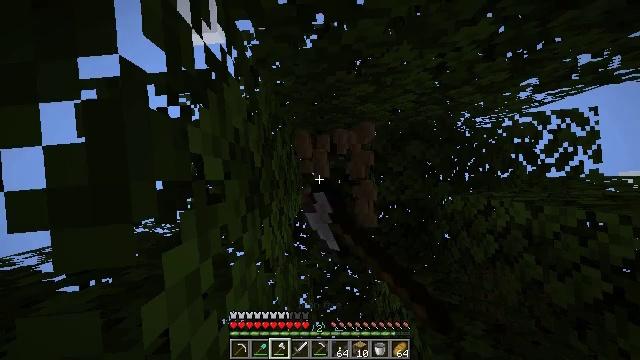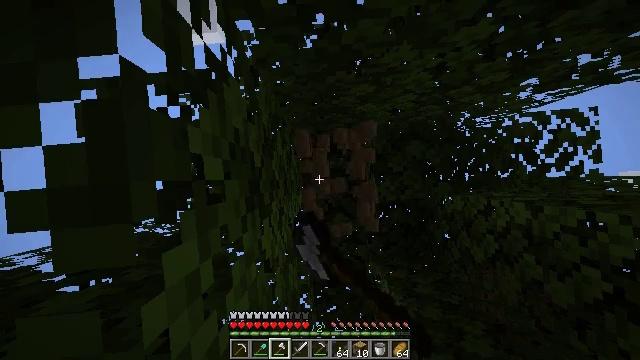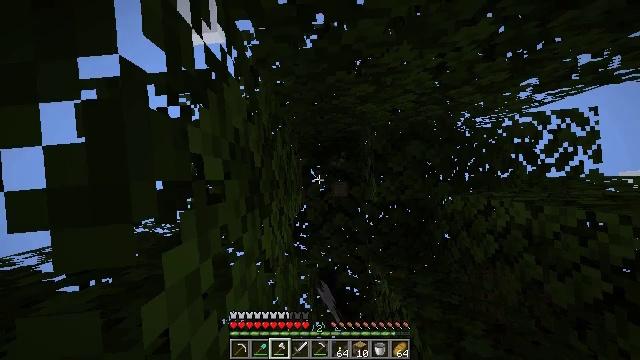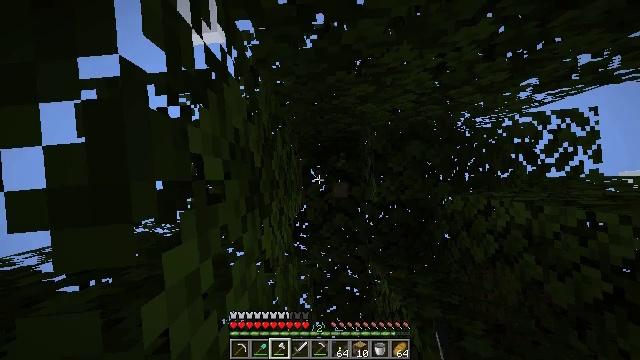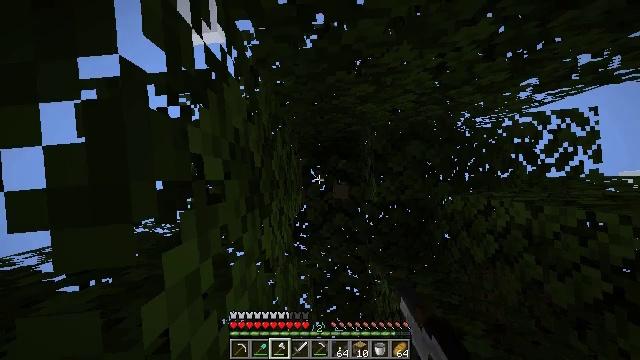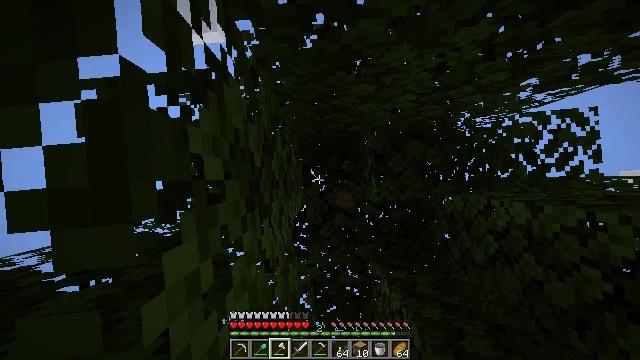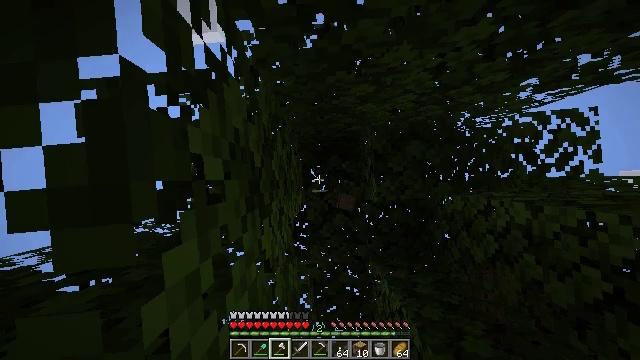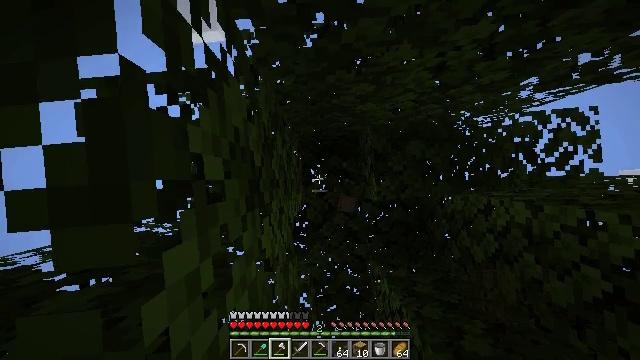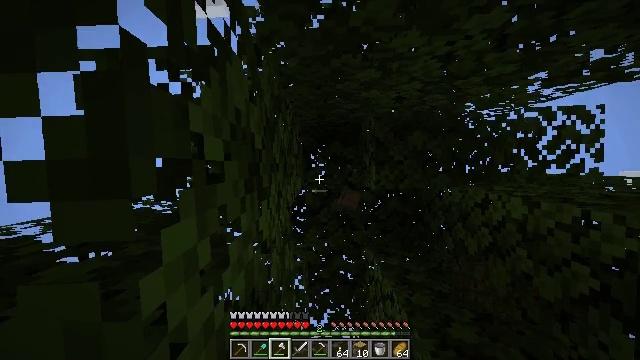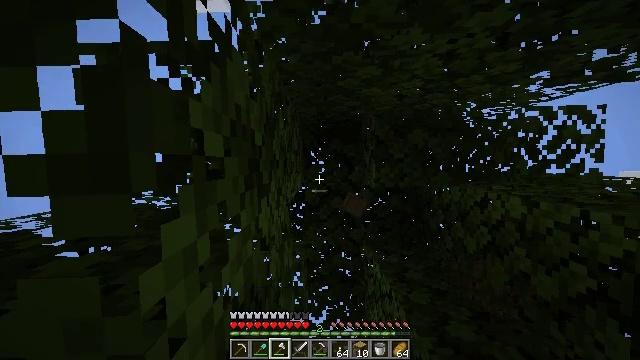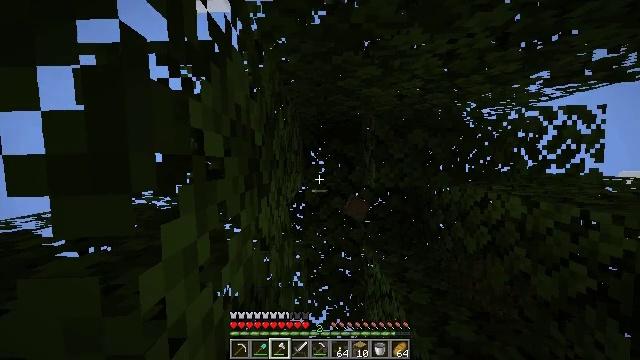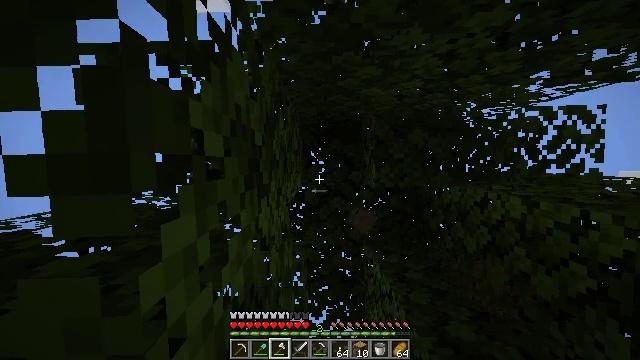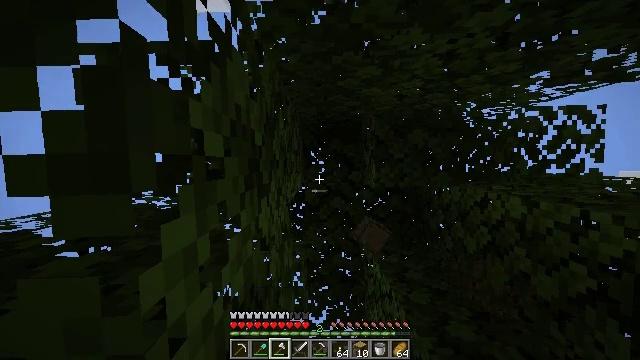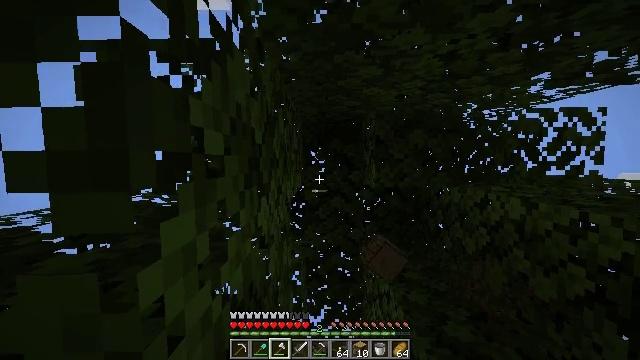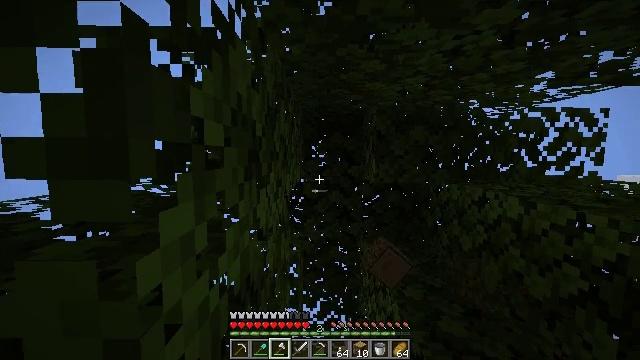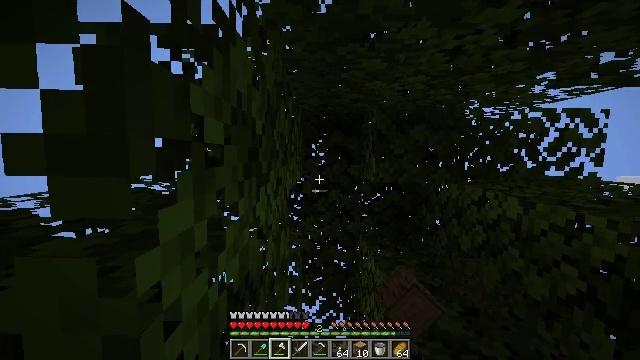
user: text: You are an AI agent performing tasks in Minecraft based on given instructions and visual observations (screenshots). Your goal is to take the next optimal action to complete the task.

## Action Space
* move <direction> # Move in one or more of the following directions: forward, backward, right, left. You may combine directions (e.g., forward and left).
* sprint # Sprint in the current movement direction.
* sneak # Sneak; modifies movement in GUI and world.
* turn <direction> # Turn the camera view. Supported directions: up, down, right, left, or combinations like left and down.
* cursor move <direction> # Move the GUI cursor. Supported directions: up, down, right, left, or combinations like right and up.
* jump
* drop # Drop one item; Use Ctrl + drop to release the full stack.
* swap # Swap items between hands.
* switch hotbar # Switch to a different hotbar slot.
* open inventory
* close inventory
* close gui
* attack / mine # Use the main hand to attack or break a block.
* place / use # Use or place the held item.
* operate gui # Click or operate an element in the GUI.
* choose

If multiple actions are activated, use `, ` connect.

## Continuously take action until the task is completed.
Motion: motion action
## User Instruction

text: Gather oak leaves by attacking.
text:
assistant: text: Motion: attack / mine
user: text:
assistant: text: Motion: attack / mine
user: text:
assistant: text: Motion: attack / mine
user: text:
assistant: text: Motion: attack / mine
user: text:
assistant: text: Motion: attack / mine
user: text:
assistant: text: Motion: no_op
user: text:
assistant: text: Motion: no_op
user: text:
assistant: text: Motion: turn right and down
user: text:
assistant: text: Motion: no_op
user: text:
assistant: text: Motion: no_op
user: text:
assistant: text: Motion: no_op
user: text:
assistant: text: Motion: no_op
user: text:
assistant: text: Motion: no_op
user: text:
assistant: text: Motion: turn right and down
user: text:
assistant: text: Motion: no_op
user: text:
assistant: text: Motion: switch to hotbar 5
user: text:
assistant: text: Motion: switch to hotbar 5
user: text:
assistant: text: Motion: switch to hotbar 5
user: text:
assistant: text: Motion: switch to hotbar 5
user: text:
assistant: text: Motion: switch to hotbar 5
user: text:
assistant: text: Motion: switch to hotbar 5
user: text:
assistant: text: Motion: switch to hotbar 5
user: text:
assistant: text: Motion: no_op
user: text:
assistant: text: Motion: attack / mine
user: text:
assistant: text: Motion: turn left, attack / mine
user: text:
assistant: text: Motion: turn left and down, attack / mine
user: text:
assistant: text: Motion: turn left and down, attack / mine
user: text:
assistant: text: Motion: turn left and down, attack / mine
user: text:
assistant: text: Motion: turn left and down, attack / mine
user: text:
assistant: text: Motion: turn left and down, attack / mine